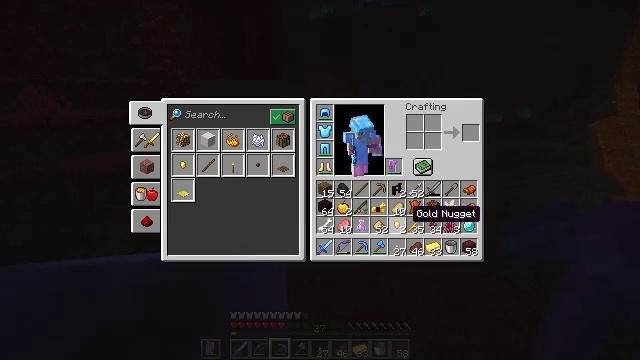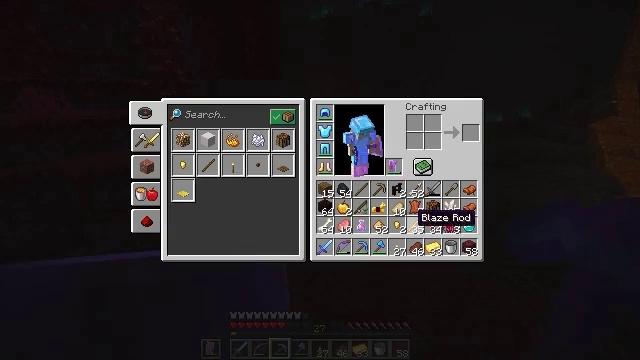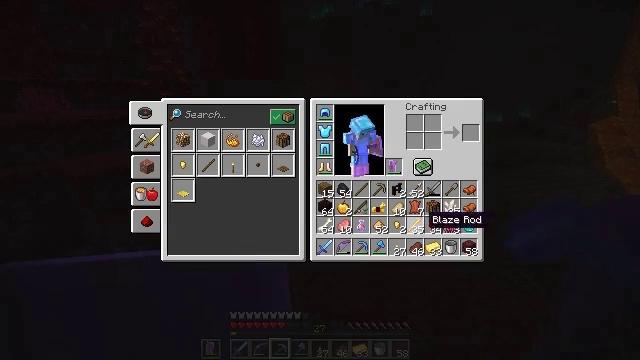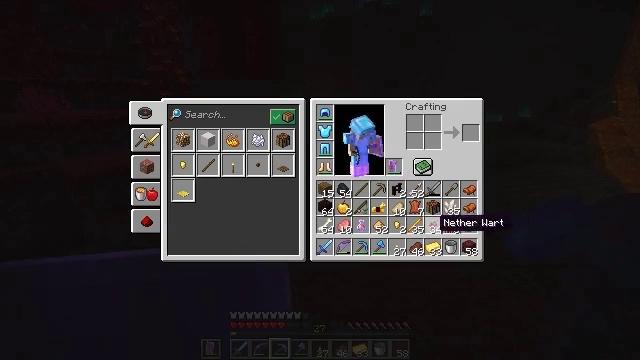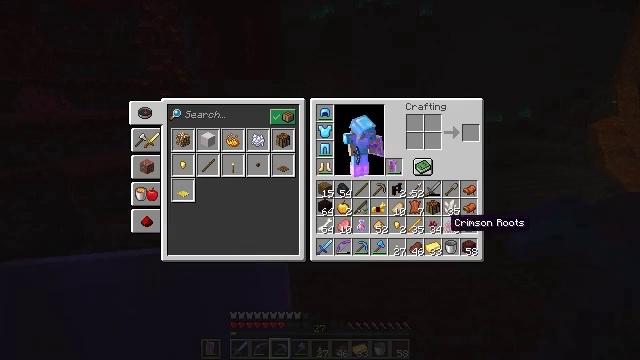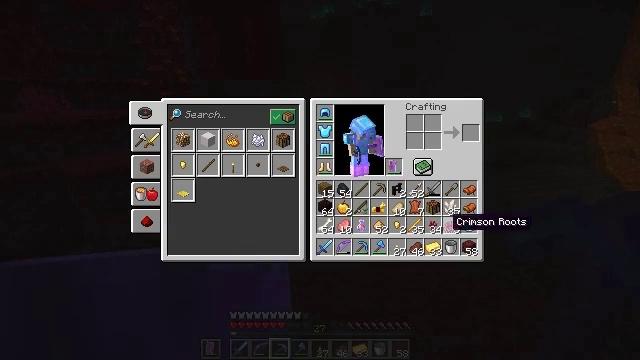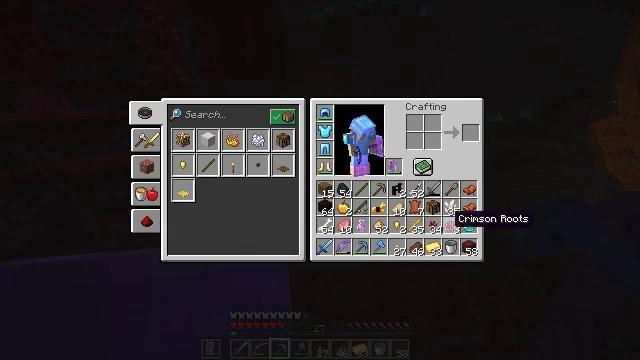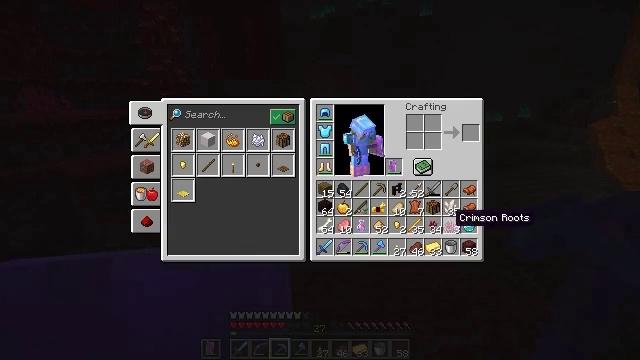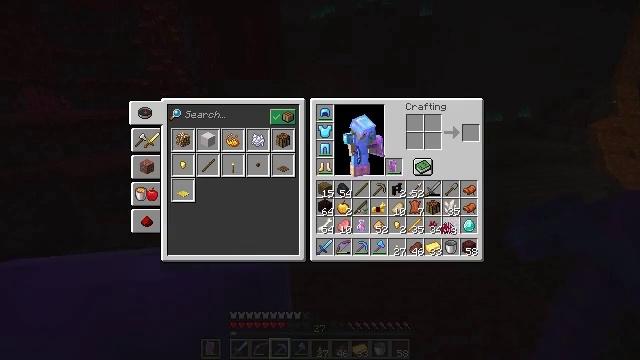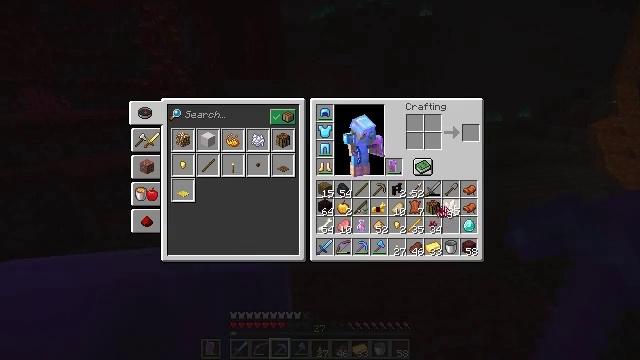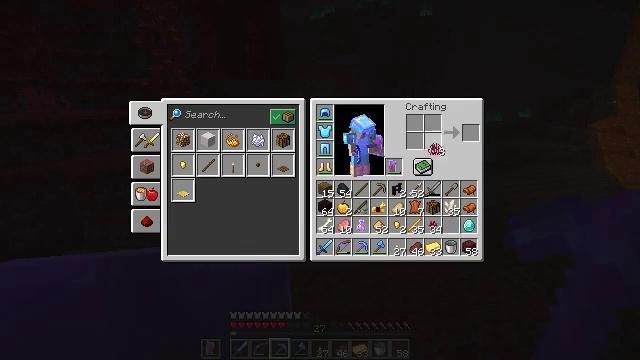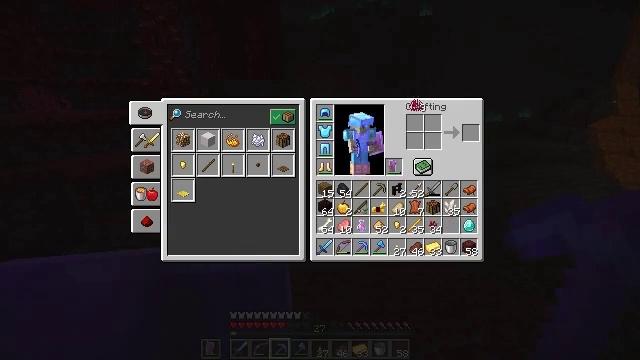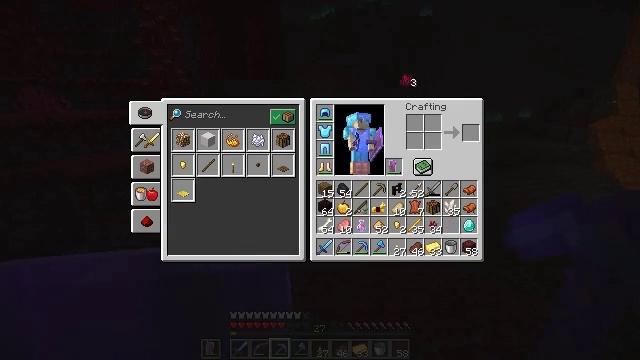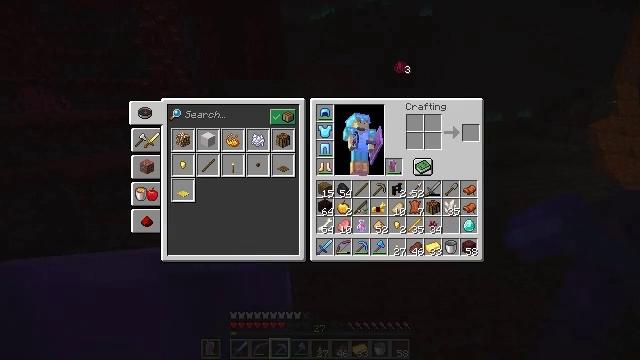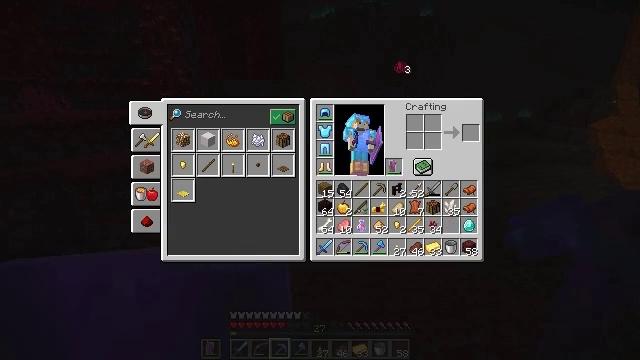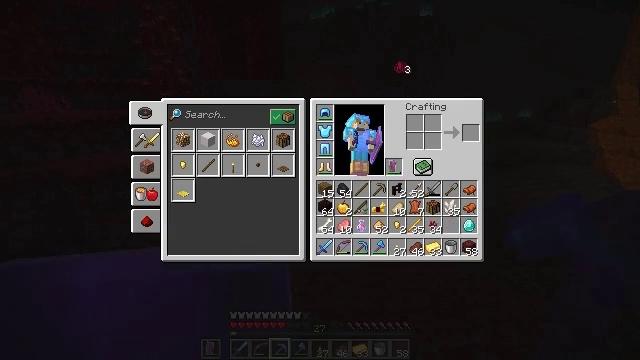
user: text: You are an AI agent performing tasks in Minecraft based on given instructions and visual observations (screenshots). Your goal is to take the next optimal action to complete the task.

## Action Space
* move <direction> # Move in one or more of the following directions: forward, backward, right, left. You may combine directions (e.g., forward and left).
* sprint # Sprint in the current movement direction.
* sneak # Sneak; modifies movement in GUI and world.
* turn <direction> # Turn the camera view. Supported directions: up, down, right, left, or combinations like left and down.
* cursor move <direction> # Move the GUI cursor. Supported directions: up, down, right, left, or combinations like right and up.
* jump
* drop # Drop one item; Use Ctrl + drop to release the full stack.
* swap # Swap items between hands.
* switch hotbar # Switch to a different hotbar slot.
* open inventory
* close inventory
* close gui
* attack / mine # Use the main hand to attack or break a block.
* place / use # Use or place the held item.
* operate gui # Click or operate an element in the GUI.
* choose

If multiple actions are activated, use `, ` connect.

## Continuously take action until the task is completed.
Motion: motion action
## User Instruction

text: Remove crimson roots from the inventory.
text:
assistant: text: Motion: no_op
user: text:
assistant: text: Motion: cursor move right
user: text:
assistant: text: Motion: cursor move right
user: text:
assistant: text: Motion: cursor move right
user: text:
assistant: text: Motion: no_op
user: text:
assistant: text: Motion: no_op
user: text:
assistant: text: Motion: no_op
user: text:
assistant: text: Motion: operate gui
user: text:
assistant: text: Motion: cursor move up, operate gui
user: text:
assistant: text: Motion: cursor move left and up
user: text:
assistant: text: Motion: cursor move left and up
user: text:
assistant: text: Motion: cursor move left and up
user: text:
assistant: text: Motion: cursor move up
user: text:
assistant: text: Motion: operate gui
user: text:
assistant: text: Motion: operate gui
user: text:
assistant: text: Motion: no_op
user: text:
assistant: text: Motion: no_op
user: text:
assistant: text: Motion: cursor move down
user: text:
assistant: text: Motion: cursor move down
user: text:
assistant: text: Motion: cursor move down
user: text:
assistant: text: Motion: no_op